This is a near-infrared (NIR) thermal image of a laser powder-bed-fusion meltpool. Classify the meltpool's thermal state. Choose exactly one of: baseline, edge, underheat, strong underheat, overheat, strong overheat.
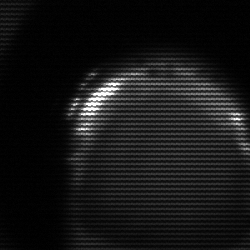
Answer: edge